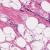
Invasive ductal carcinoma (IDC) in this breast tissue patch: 0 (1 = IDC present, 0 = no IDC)